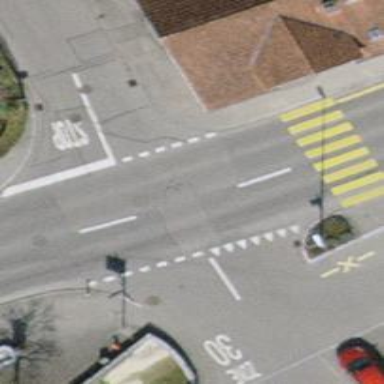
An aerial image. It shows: Road with stop sign.